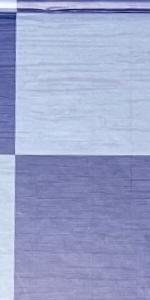
Label: Empty